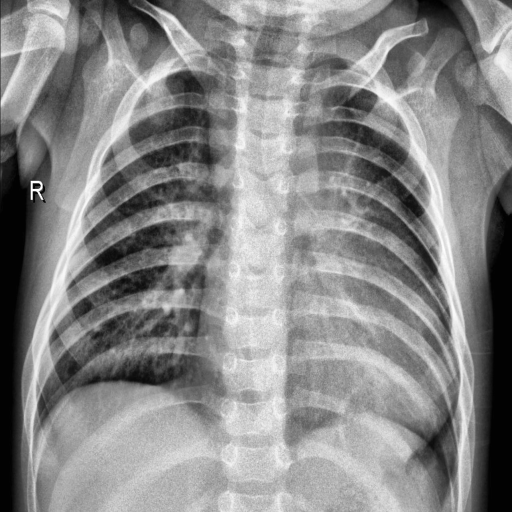
Finding: PNEUMONIA